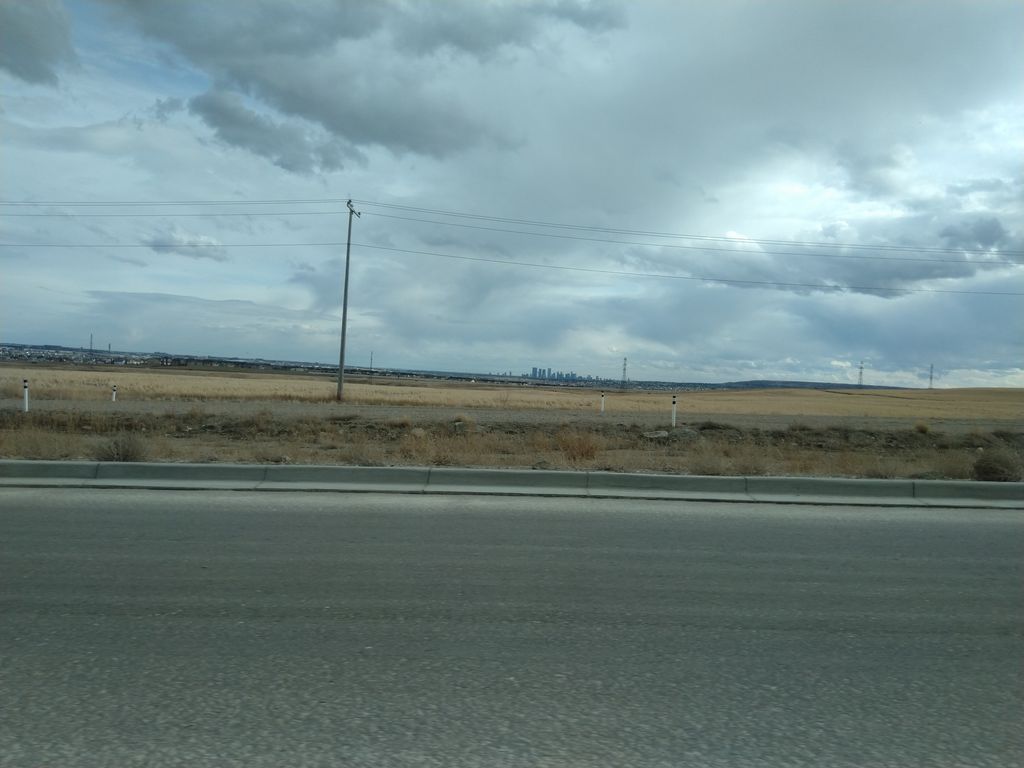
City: calgary